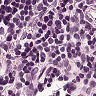
Metastatic tissue present: no